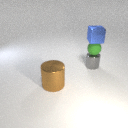
small blue metal cube above small green rubber sphere